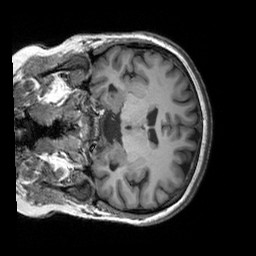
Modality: T1w
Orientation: coronal
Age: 25
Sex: female
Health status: healthy
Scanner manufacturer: siemens
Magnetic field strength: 3 T
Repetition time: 2.3 s
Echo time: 0.00303 s